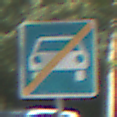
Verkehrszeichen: EndeKraftfahrstrasse
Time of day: Midday
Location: Outdoor (RoadRail)
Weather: Clear
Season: NotSpecified
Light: Natural